Interaction volume radius: 10 \u00c5
Interaction volume height: 25 \u00c5
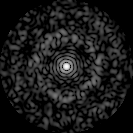
Disorder parameter: 0.816